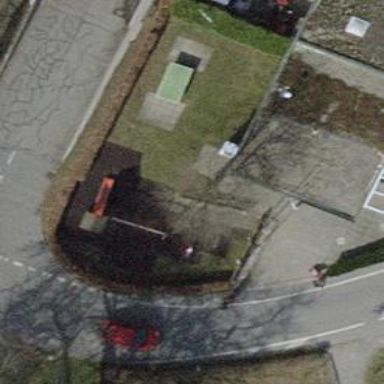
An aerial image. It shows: Public bookcase.